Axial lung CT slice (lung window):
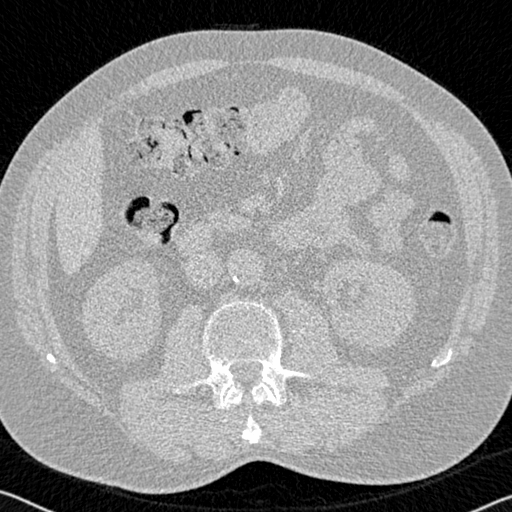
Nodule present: no